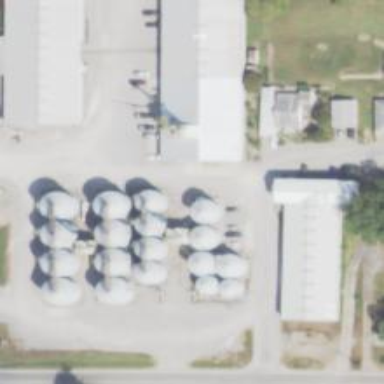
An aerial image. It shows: Silo.